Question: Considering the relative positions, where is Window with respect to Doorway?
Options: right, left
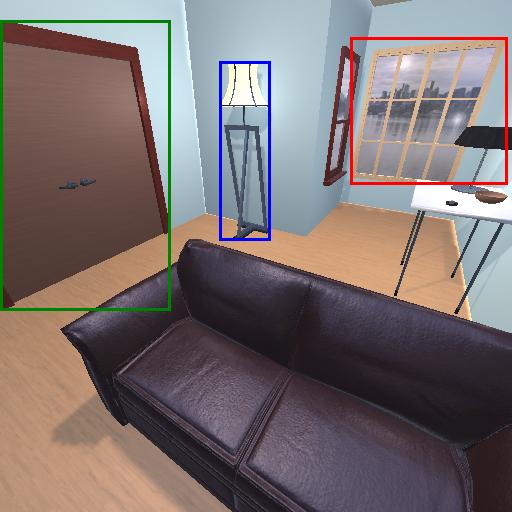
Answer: right